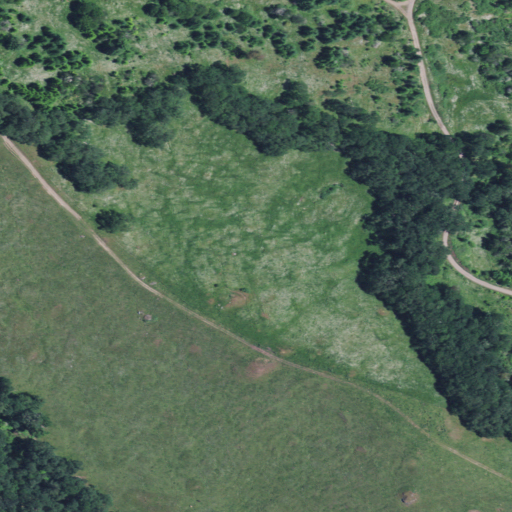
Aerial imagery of ridge(s) in Oregon named Ben Grant Ridge containing grassland, open development, shrub, evergreen forest, mixed forest, and pasture